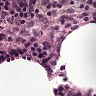
Metastatic tissue present: no